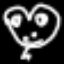
Label: frog